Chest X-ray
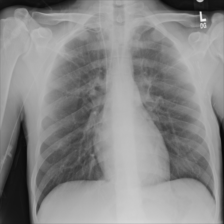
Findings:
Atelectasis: negative
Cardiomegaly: negative
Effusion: negative
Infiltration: negative
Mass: negative
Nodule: negative
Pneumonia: negative
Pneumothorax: negative
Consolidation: negative
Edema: negative
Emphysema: negative
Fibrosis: negative
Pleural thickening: negative
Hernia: negative